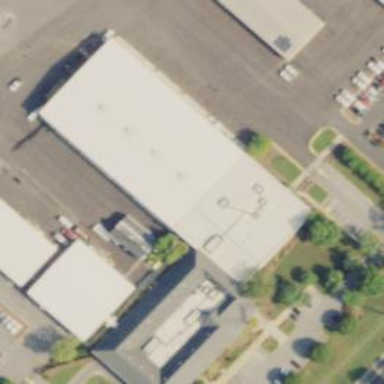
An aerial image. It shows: Building.